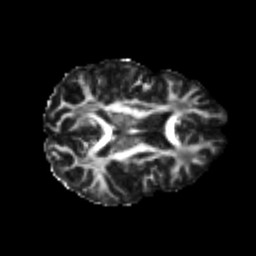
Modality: FA
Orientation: axial
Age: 22
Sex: female
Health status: healthy
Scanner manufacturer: philips
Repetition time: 7.477 s
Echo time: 0.08753 s